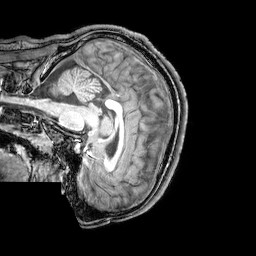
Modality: T1w
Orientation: sagittal
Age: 19
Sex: male
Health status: healthy
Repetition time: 0.081 s
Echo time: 0.037 s